Question: I have a report that looks like this:

Notice the rows that I have circled (row 2 and 3 in the 1109 group). These rows have the same MemberSep, Location, and Consumer text. The only difference is they each have different values for the TODKWH001 and TODKWH002 fields.
What I'd like to do is group rows like this together and sum the TODKWH001 and TODKWH002 fields together.
So, instead of these two rows:
'''
<PHONE> 00000003105401 YEAGER FMS PMP 50 13 00 0 1
<PHONE> 00000003105401 YEAGER FMS PMP 50 13 00 4998 81
'''
I'd have just one row:
'''
<PHONE> 00000003105401 YEAGER FMS PMP 50 13 00 4998 82
'''
Can I do this in SQL? Or should I try to do the grouping in my report?
Also, here is my SQL that I use to populate the report now:
'''
SELECT CAR1.CAV_MBRHISTDETL.MBRSEP,
CAR1.CAV_MBRHISTDETL.LOCATION,
CAR1.CAV_MBRHISTDETL.BILLTYPE,
CAR1.CAV_MBRHISTDETL.BILLMOYR,
CAR1.CAV_MBRHISTDETL.RATE,
CAR1.CAV_LOCINFODETL.DIST,
CAR1.CAV_DEMANDHISTDETL.TODKWH_001,
CAR1.CAV_DEMANDHISTDETL.TODKWH_002,
CAR1.CAV_LOCINFODETL.ADDR1, CAR1.CAV_DEMANDHISTDETL.READTYPE
FROM CAR1.CAV_LOCINFODETL, { oj CAR1.CAV_MBRHISTDETL LEFT OUTER JOIN
CAR1.CAV_DEMANDHISTDETL ON CAR1.CAV_MBRHISTDETL.MBRSEP =
CAR1.CAV_DEMANDHISTDETL.MBRSEP AND
CAR1.CAV_MBRHISTDETL.BILLMOYR = CAR1.CAV_DEMANDHISTDETL.BILLMOYR }
WHERE CAR1.CAV_MBRHISTDETL.LOCATION = CAR1.CAV_LOCINFODETL.LOCATION AND
(CAR1.CAV_MBRHISTDETL.BILLMOYR IN ('1104', '1105', '1106', '1107', '1108','1109')) AND
(CAR1.CAV_MBRHISTDETL.RATE = '0096') AND (CAR1.CAV_MBRHISTDETL.BILLTYPE IN ('00', '01'))
ORDER BY CAR1.CAV_LOCINFODETL.DIST,
CAR1.CAV_MBRHISTDETL.BILLMOYR,
CAR1.CAV_MBRHISTDETL.MBRSEP
'''
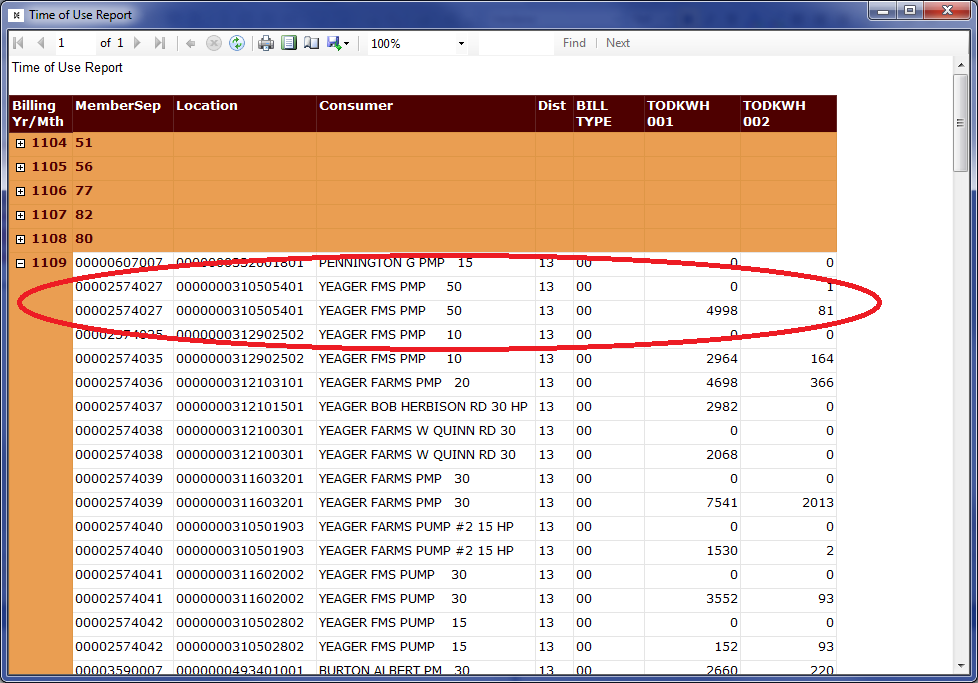
Answer: Work this into your current query:
'''
SELECT MemberSep, Location, Consumer, SUM(TODKWH001), SUM(TODKWH002)
FROM yourtable
GROUP BY MemberSep, Location, Consumer
'''